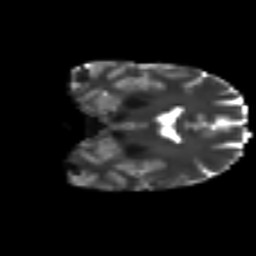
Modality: T2w
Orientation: coronal
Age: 40
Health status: ill
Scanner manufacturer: philips
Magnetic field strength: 3 T
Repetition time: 9 s
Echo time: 0.127 s